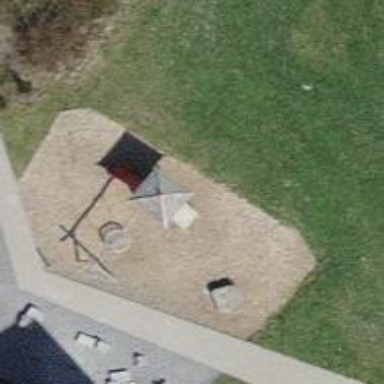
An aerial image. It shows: Playground area for leisure activities on the land.